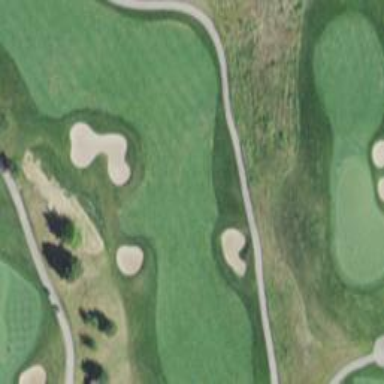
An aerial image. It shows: View of golf hole.